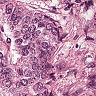
Metastatic tissue present: yes